Question:
Hi,
I have a histogram is shown above. I used 'imhist(I)' function to get this histogram. I want to find the gray level which most of pixels have.
Is it possible to find this value?
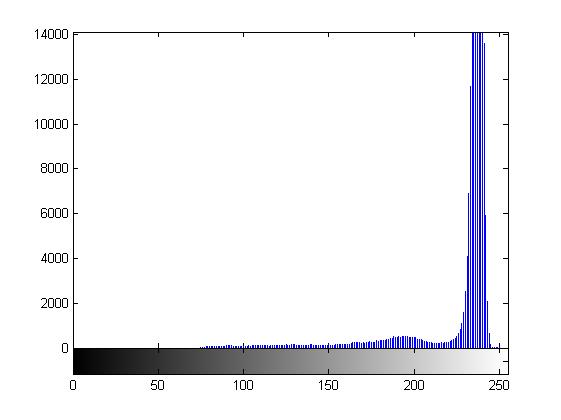
Answer: You can use the two outputs of <URL> to obtain the index of the level whose count is maximum. Finally, the result is the level with that index.
'''
[count levels] = imhist(I); %// get levels and count of each level
[~, v] = max(count); %// v is the index corresponding to maximum count
result = levels(v); %// the result is the level that has that index
'''